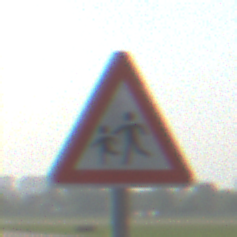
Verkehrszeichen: KinderRechts
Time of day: MorningAfternoon
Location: Outdoor (Special)
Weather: Clear
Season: NotSpecified
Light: Natural